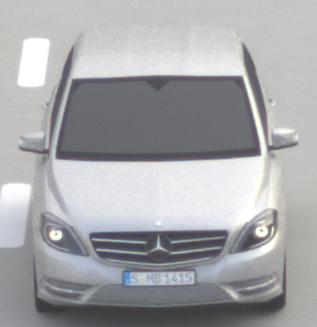
Make: Mercedes-Benz
Model: B 180 BlueEFFICIENCY
Detailed model: B-Class (246)
Model produced from: 2011/11
Model produced until: 2012/10
Doors: 5
Color: white
Road condition: dry road
Daytime: morning or afternoon
Contrast: low contrast